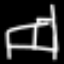
Label: bed